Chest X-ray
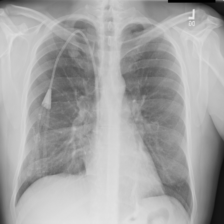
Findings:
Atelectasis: negative
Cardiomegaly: negative
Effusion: negative
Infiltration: negative
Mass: negative
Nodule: negative
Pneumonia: negative
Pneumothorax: negative
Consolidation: negative
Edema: negative
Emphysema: negative
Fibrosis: negative
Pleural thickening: negative
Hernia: negative